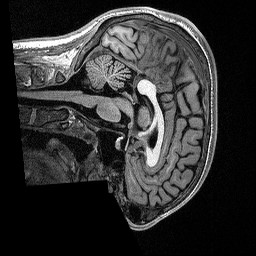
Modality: T1w
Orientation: sagittal
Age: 23
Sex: male
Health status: healthy
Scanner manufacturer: siemens
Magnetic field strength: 1.5 T
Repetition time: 2.73 s
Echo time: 0.00357 s